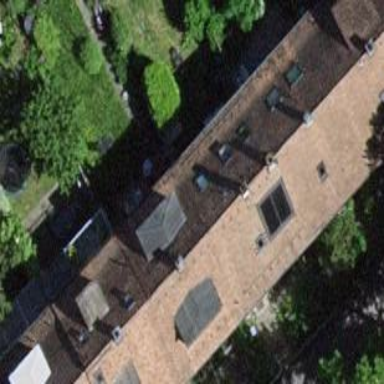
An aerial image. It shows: Terrace building.